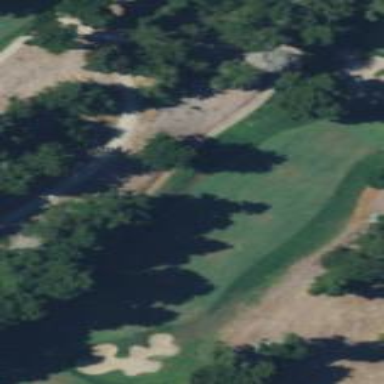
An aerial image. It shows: Golf fairway in the image.